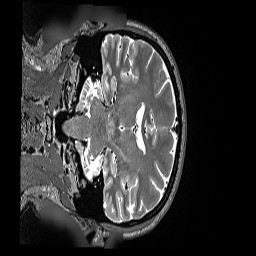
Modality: T2w
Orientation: coronal
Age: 49
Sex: female